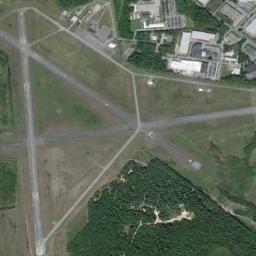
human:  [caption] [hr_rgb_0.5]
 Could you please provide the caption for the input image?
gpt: There is an airport in the middle of the grass next to trees and buildings .

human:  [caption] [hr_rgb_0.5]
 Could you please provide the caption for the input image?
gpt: An airport with some staggered runways on the lawn and the forest beside .

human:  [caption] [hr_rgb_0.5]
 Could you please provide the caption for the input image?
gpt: There are many buildings and a lawn next to the airport’s diamond-shaped runway .

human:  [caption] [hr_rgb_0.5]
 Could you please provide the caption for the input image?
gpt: There are two crossing runways here .

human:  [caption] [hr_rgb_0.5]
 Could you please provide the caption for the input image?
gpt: The airport is between the buildings and the grass .